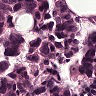
Metastatic tissue present: yes